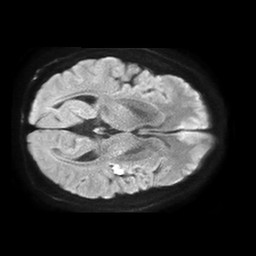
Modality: TRACE
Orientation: axial
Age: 63
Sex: female
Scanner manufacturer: philips
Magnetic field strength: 1.5 T
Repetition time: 4.6 s
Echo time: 0.08631 s